Brain MRI, t2w sequence, axial 2D slice.
Patient: age 42, sex M, weight 78 kg, height 1.78 m
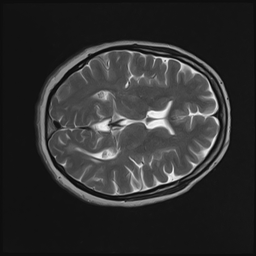